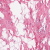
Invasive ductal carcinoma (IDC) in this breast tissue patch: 0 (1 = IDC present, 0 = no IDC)